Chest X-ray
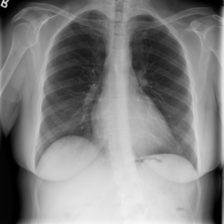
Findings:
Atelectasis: negative
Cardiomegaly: negative
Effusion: negative
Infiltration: negative
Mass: negative
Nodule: negative
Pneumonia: negative
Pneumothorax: negative
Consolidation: negative
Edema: negative
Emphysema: negative
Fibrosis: negative
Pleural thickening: negative
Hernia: negative